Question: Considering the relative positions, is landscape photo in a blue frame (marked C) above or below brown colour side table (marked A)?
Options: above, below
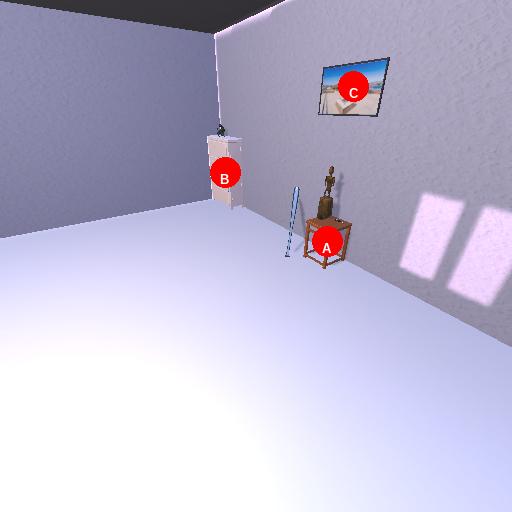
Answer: above